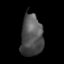
Tissue: lung
Cell type: Epithelial cells
Senescence score: 0.2172
Nuclear area (px): 906
Mean DAPI intensity: 80.196